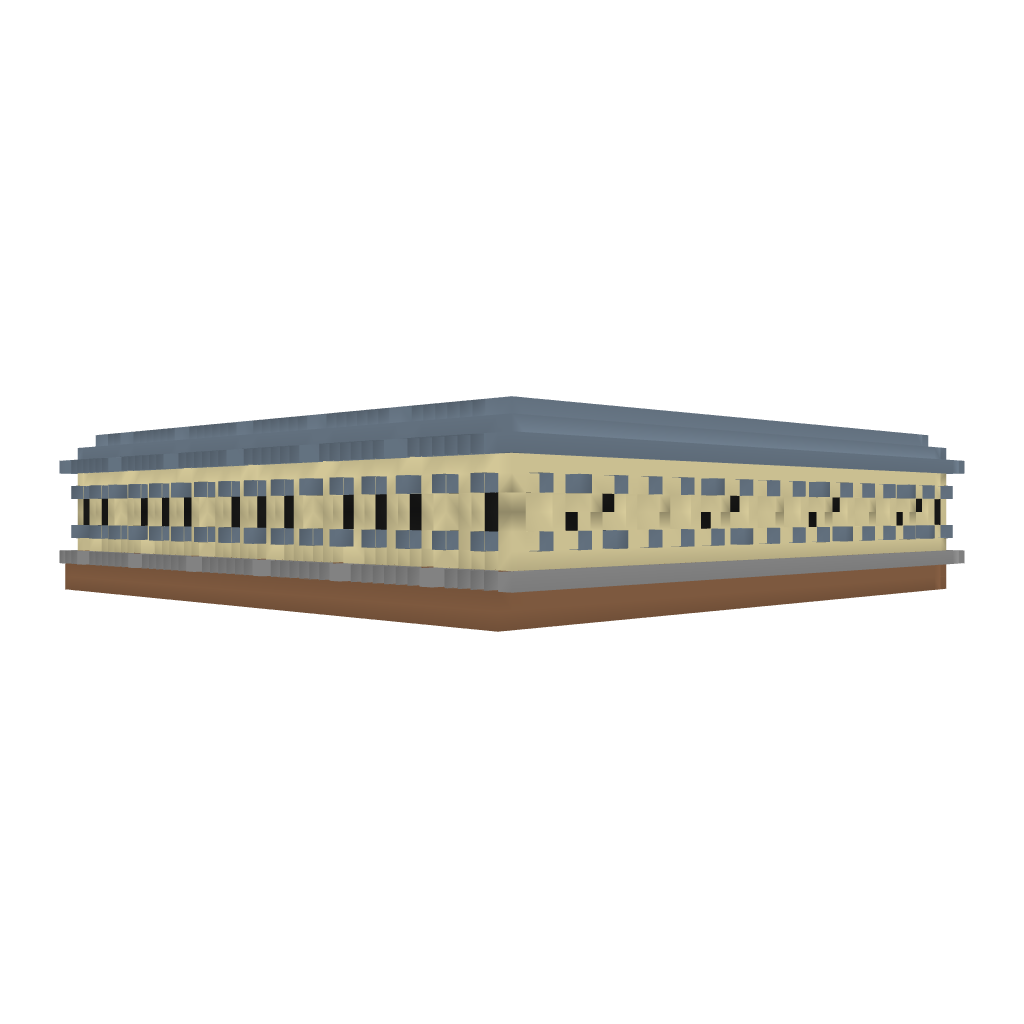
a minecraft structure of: Medieval Cloister